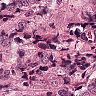
Metastatic tissue present: yes